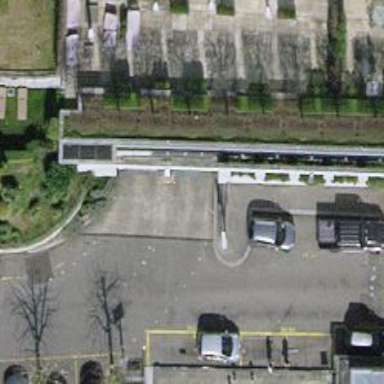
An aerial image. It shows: Parking area.